Question: I try to create a MVC4 application with LinkedIn share option with callback option.
i refer my script in my Layout.cshtml with my app id.
'''
<script type="text/javascript" src="//platform.linkedin.com/in.js">
api_key: APIkeyGOEShere
</script>
<script type="text/javascript">
function testme(count) {
alert("That document has been shared: " + count + " times");
}
</script>
'''
But the firebug shows a message like below image

But i am sure my AppID is correct. I don't know what is the reason to appear this error.
I place the api_key inside the single quote
'''
<script type="text/javascript" src="//platform.linkedin.com/in.js">
api_key: 'APIkeyGOEShere'
</script>
'''
But i get a different in firebug
Any format need to place API key inside of the javascript.
Please help.
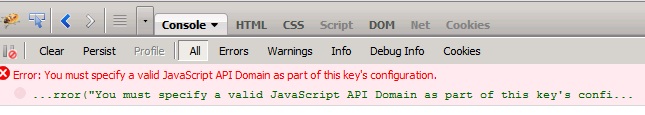
Answer: Your API key looks a bit short...
Did you just register your API key? According to Eugene O'Neill on <URL>:
> After registering an API key and specifying a valid domain, it may
take up to 30 minutes for the changes to take affect, so if it doesn't
work immediately, go grab a coffee and check back in a few.
Also, make sure you specified your API Domain.
He outlines the full series of steps as follows:
> To register an API key:head over to <URL> log in and
click the link to Add New Applicationfill out the following info:- Company (choose from the dropdown)- Application Name (e.g. My Company
Jobs) - Description (e.g. For receiving applications from job
applicants) - JavaScript API Domain (this is an important step. this is
the website the button will go on e.g. <URL>- Application Use (select one from the list, if nothing matches your
needs, choose "other") - Developer Contact Email (your email address)- Phone (a phone number you can be reached at if there are issues with
the account) check "I agree" Security text (enter the characters you
see just above it)